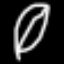
Label: leaf